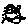
Label: cat